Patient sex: M
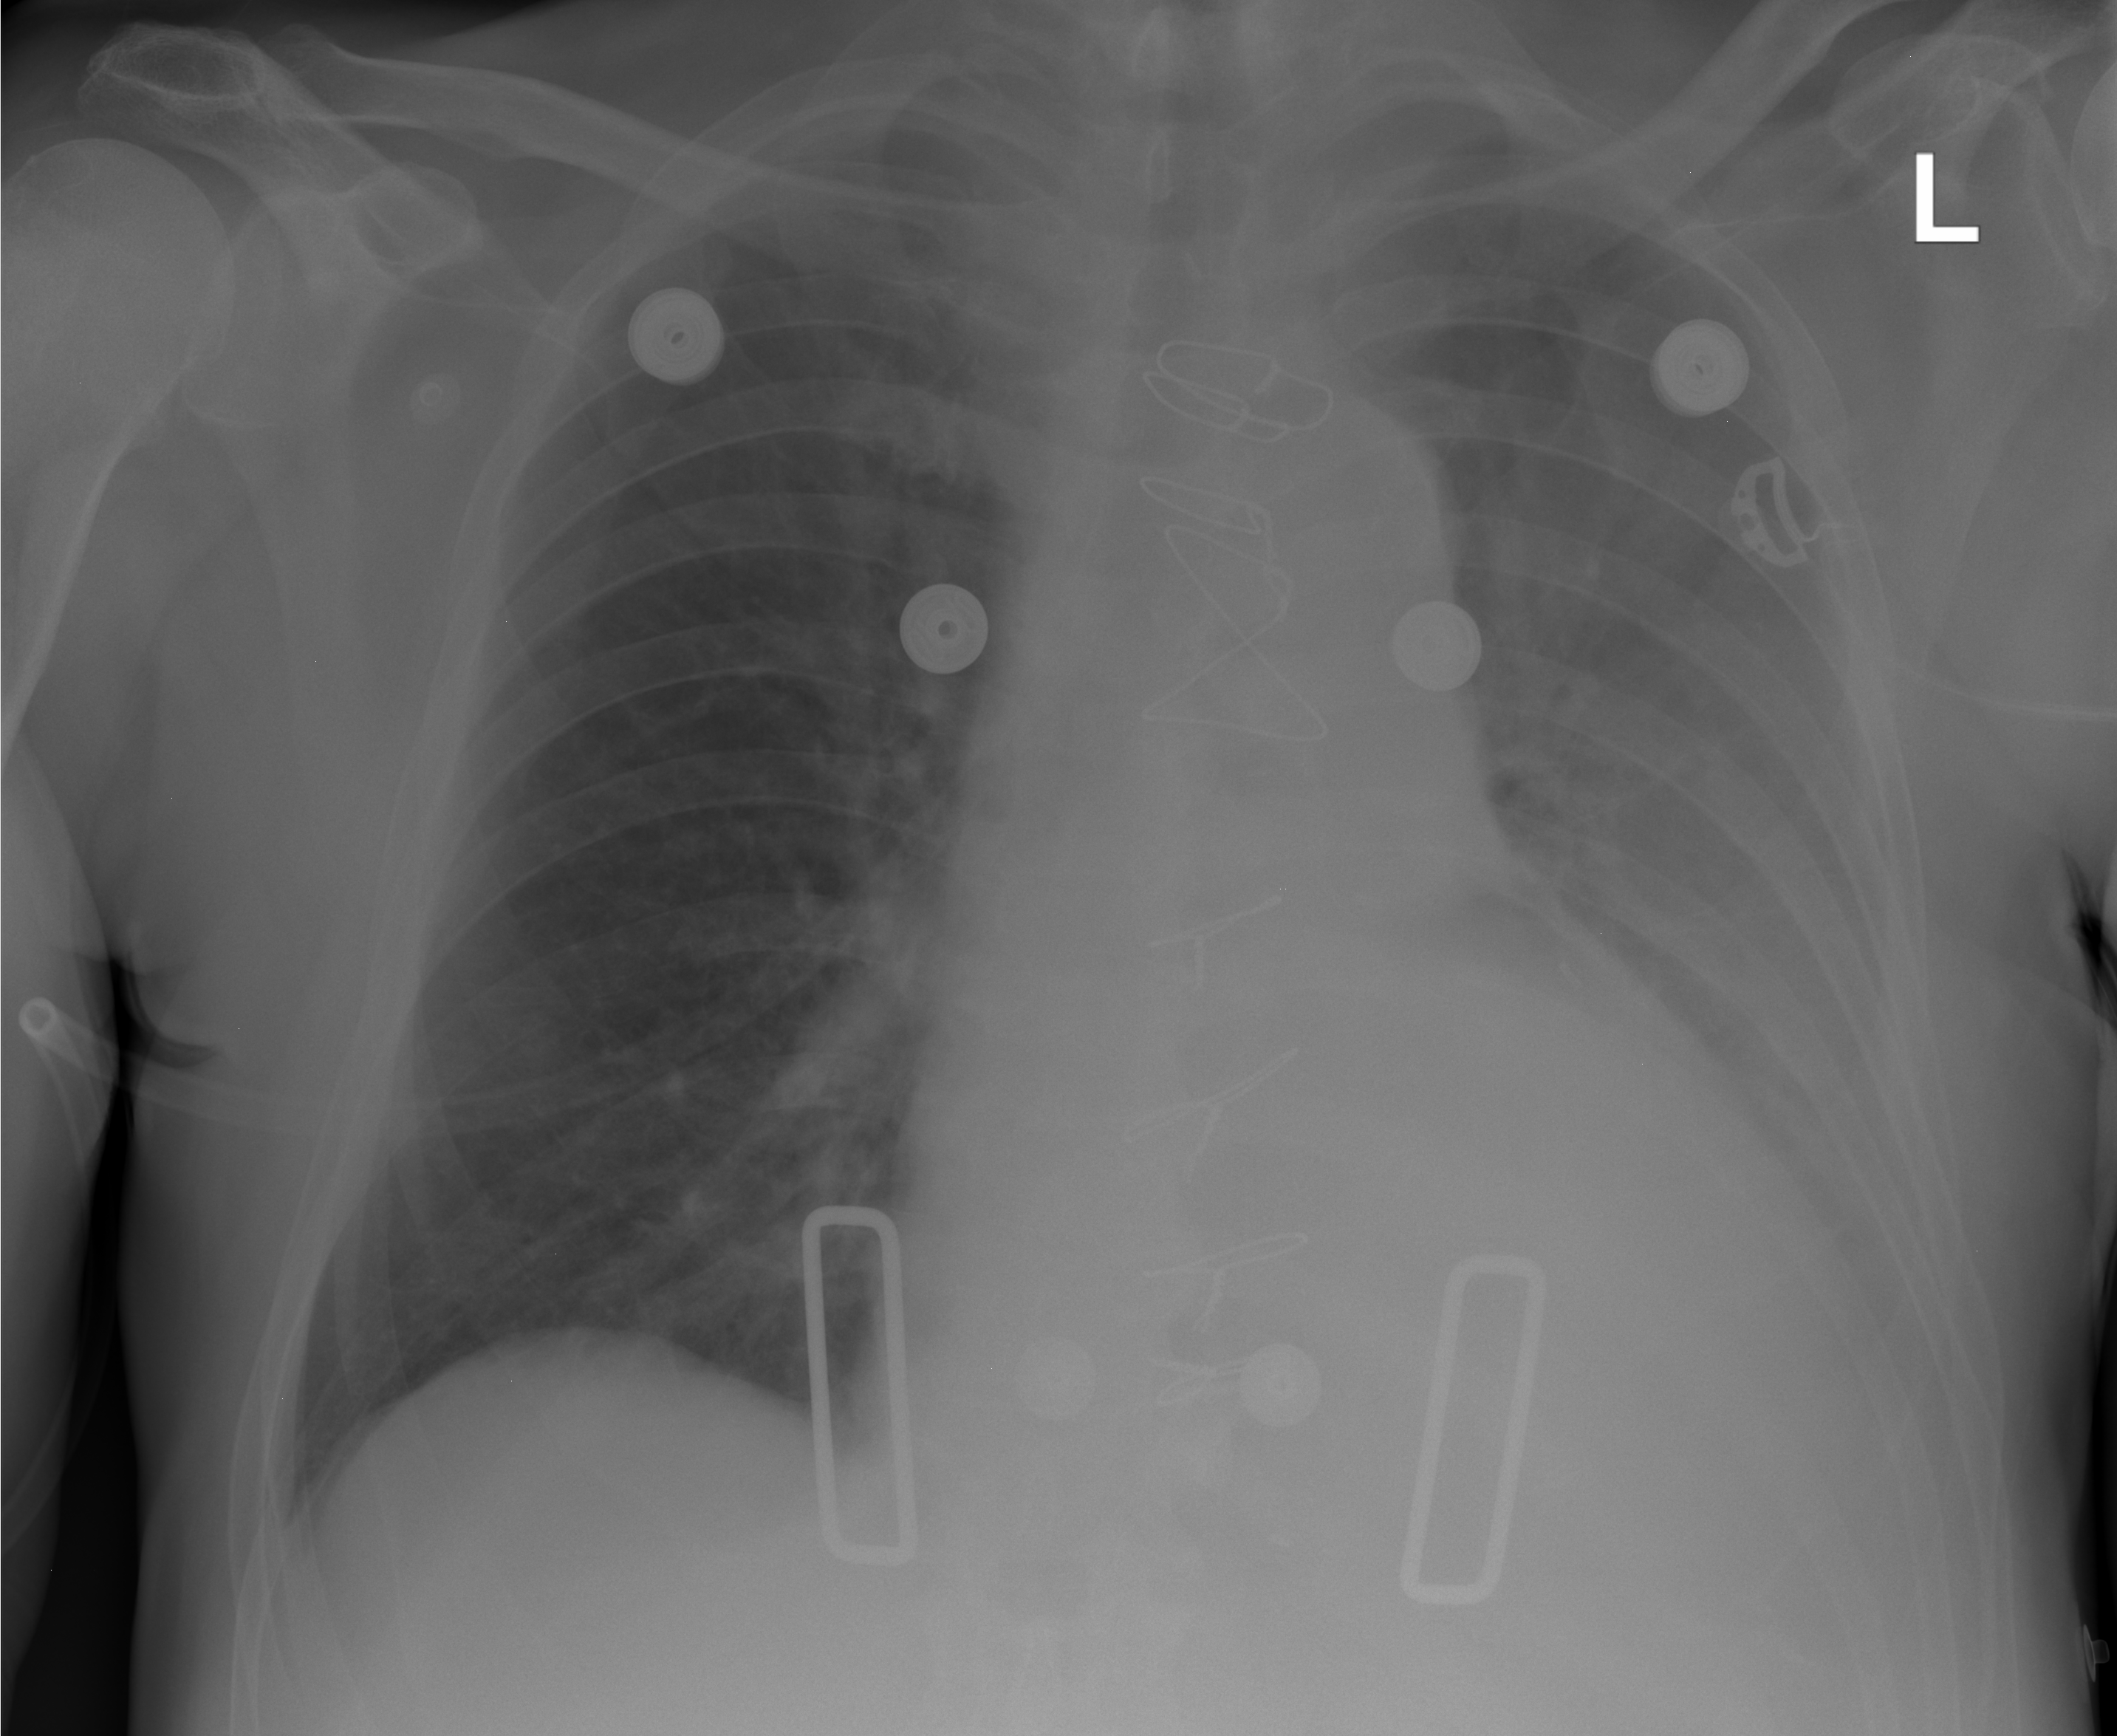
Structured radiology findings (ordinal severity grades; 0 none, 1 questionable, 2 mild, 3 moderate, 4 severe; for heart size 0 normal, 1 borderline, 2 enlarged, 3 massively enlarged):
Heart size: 2
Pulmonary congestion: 1
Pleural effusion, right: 0
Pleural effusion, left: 2
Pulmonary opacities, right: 0
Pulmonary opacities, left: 0
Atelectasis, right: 0
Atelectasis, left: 2